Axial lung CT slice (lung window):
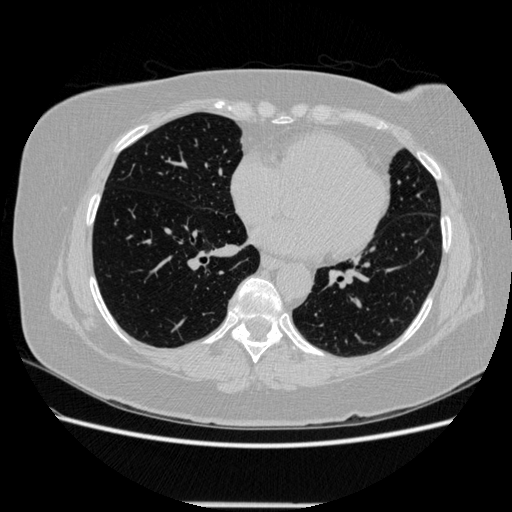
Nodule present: no